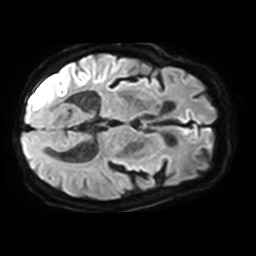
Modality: TRACE
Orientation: axial
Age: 78
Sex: male
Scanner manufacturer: philips
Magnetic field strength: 3 T
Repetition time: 3.946 s
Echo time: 0.06104 s